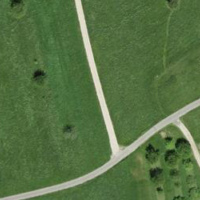
EUNIS habitat code: 25
Species observed at this site:
Milvus milvus
Milvus migrans